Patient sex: F
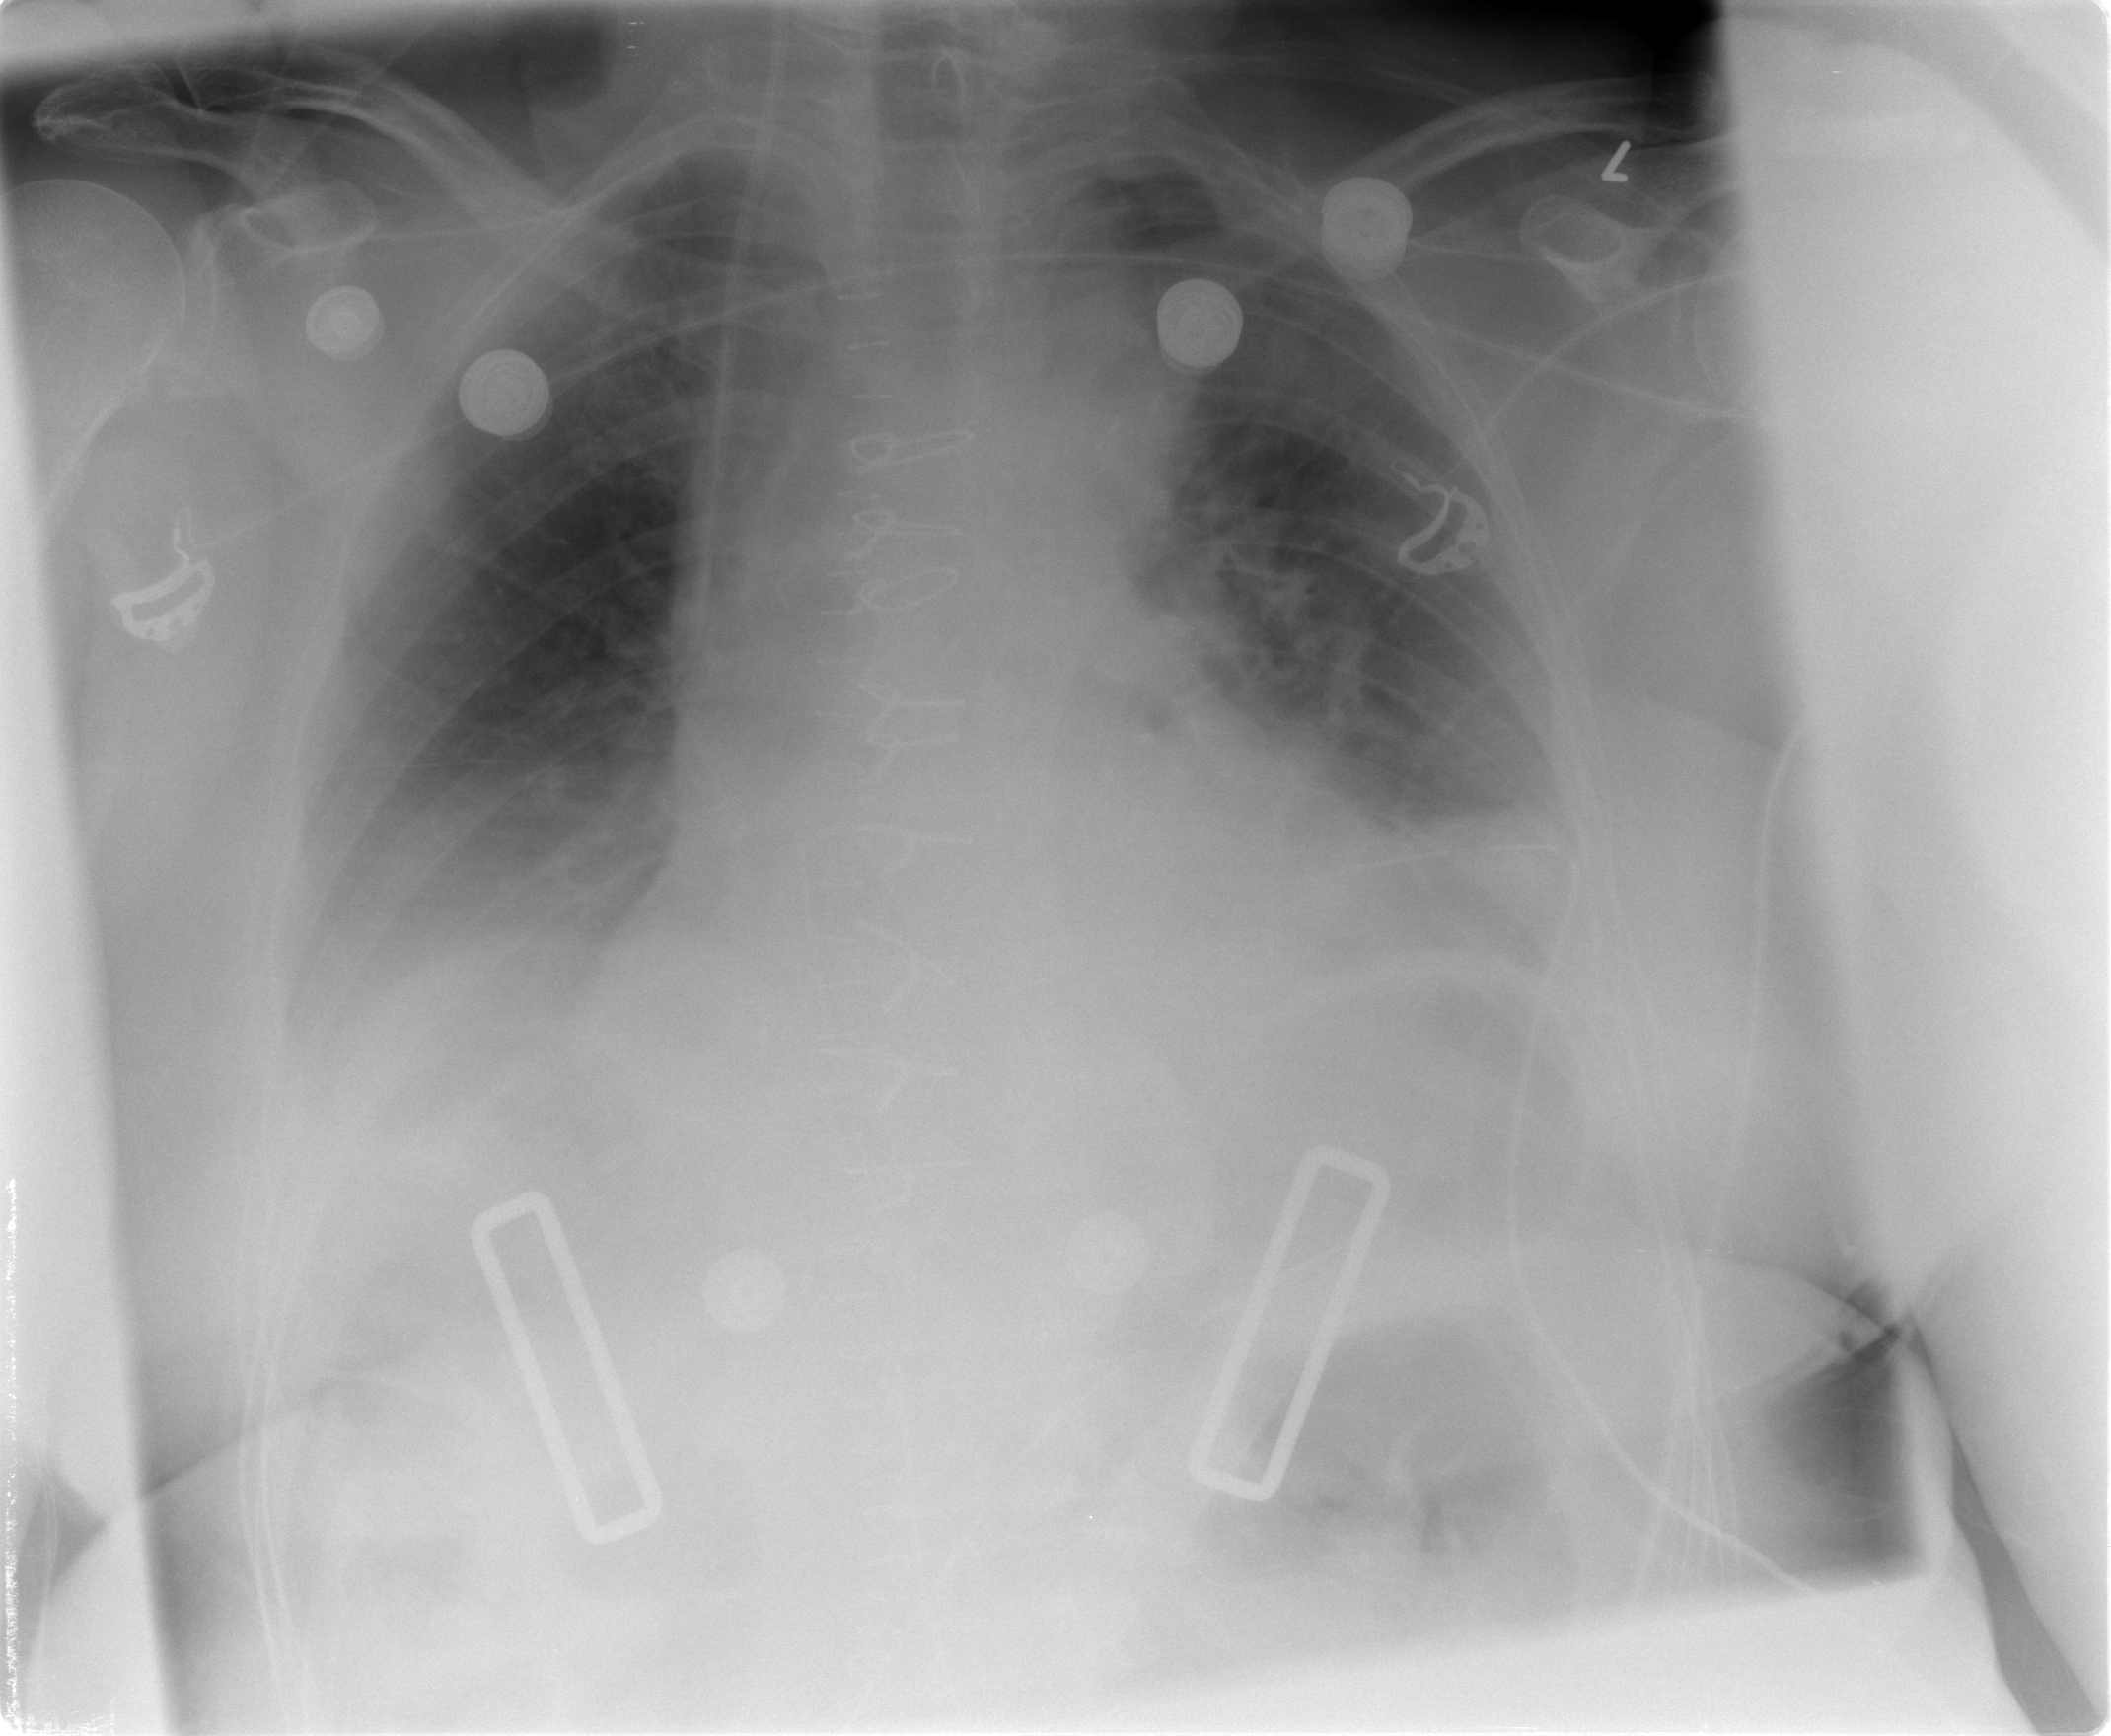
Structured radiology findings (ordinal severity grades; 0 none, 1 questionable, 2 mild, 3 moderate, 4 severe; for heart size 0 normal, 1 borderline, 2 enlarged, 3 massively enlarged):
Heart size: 1
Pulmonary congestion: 1
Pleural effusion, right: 2
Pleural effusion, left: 2
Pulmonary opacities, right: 0
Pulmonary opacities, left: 0
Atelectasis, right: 2
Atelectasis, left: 2